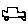
Label: car